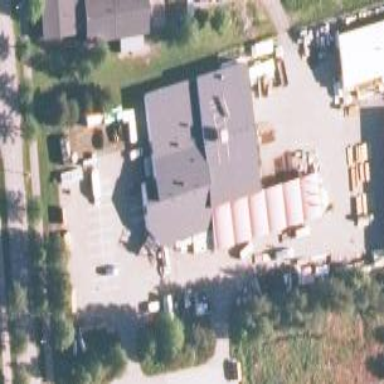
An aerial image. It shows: Retail building housing hardware shop.